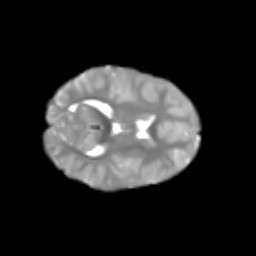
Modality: T2w
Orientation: axial
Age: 5
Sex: female
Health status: healthy